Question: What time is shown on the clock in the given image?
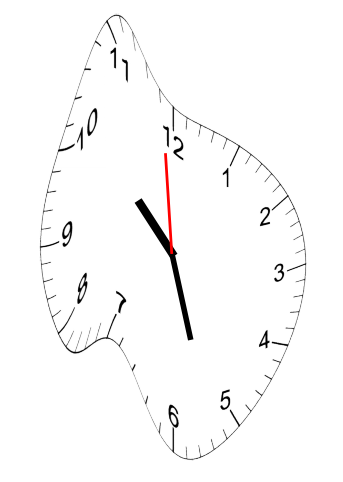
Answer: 10:26:59